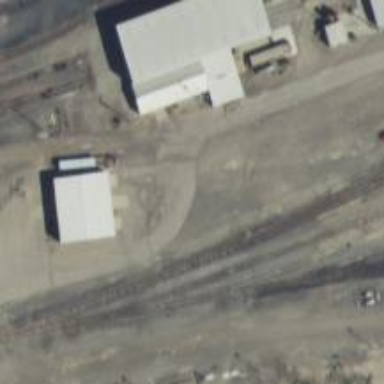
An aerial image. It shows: Abandoned railway.